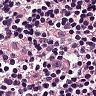
Metastatic tissue present: no